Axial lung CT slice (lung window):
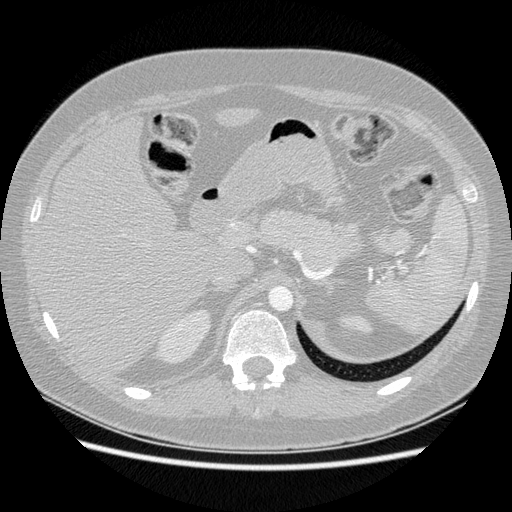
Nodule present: no